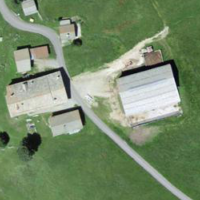
EUNIS habitat code: 26
Species observed at this site:
Erebia euryale
Dactylorhiza majalis
Dryas octopetala
Bistorta vivipara
Gentianella campestris